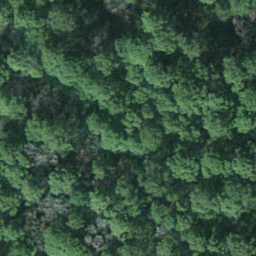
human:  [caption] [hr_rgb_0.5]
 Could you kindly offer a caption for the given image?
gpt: Lots of emerald green plants in the dense forest .

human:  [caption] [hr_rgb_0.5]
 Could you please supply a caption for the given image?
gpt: There are lots of emerald green plants in the forest .

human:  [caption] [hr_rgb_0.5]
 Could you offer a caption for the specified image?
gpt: Lots of emerald green plants constitute a dense forest .

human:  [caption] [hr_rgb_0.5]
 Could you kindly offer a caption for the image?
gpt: This is a dense forest with emerald green plants .

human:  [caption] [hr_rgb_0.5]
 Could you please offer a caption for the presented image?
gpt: It is a dense forest .